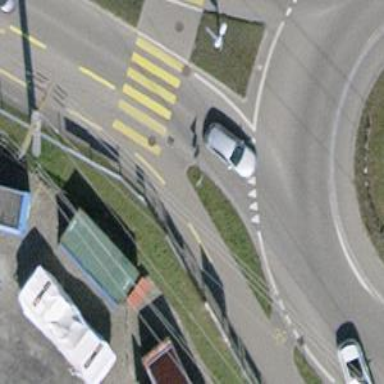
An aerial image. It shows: Road with "give way" sign.